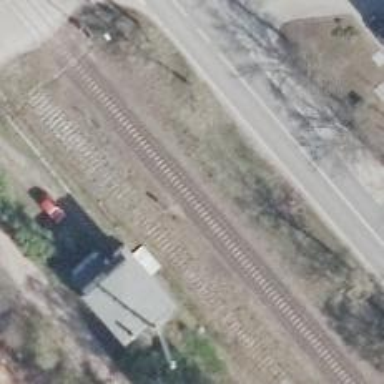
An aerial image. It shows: Light railway signal with light crossing form.